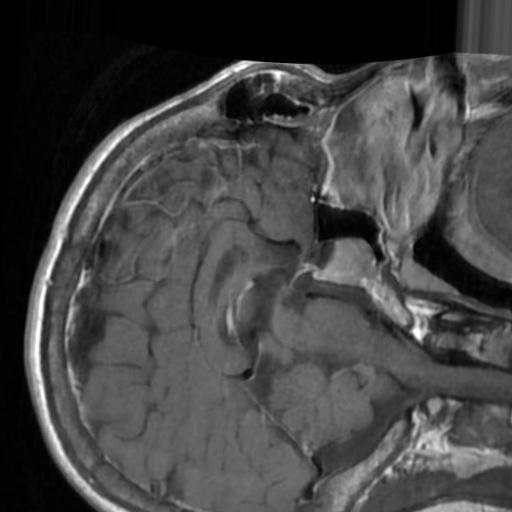
Label: brain_tumor